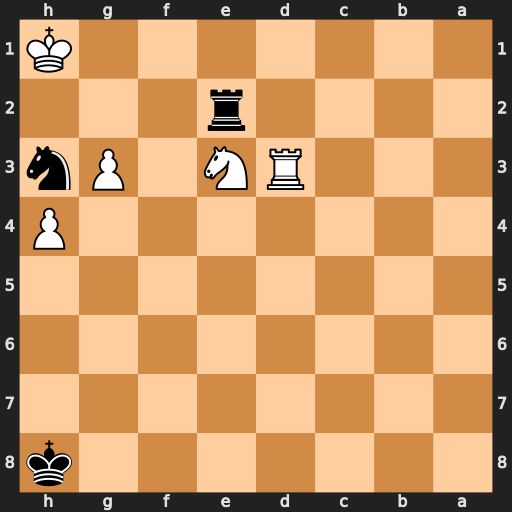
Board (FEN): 7k/8/8/8/7P/3RN1Pn/4r3/7K
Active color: b
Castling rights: -
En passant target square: -
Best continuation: Nf2+ Kg2 Nxd3+